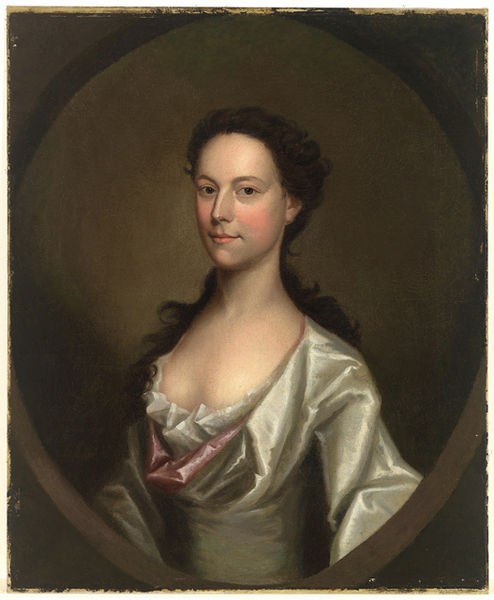
Titel: Portrait of a Young Woman
Künstler: Thomas Hudson
Standort: Amherst (Massachusetts, USA)
Institution: Mead Art Museum, Amherst College
Schlagwörter: folds, oil, white, dress, face, hair, lace, lady, nose, painting, portrait, sitting, woman, looking, madam, mirror, pink, background, ear, costume, eyes, frame, oval, chin, smile, satin, smiling, blush, cheeks, neck, shiny, breasts, beautiful, long, shoulders, round, ruffles, prostitute, sleeves, self, pretty, rosy, glow, upperclass, wn, ponytail, creases, enigmatic lady, sweet gaze, gaze daze, i love you, you looking at me